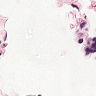
Metastatic tissue present: no